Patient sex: M
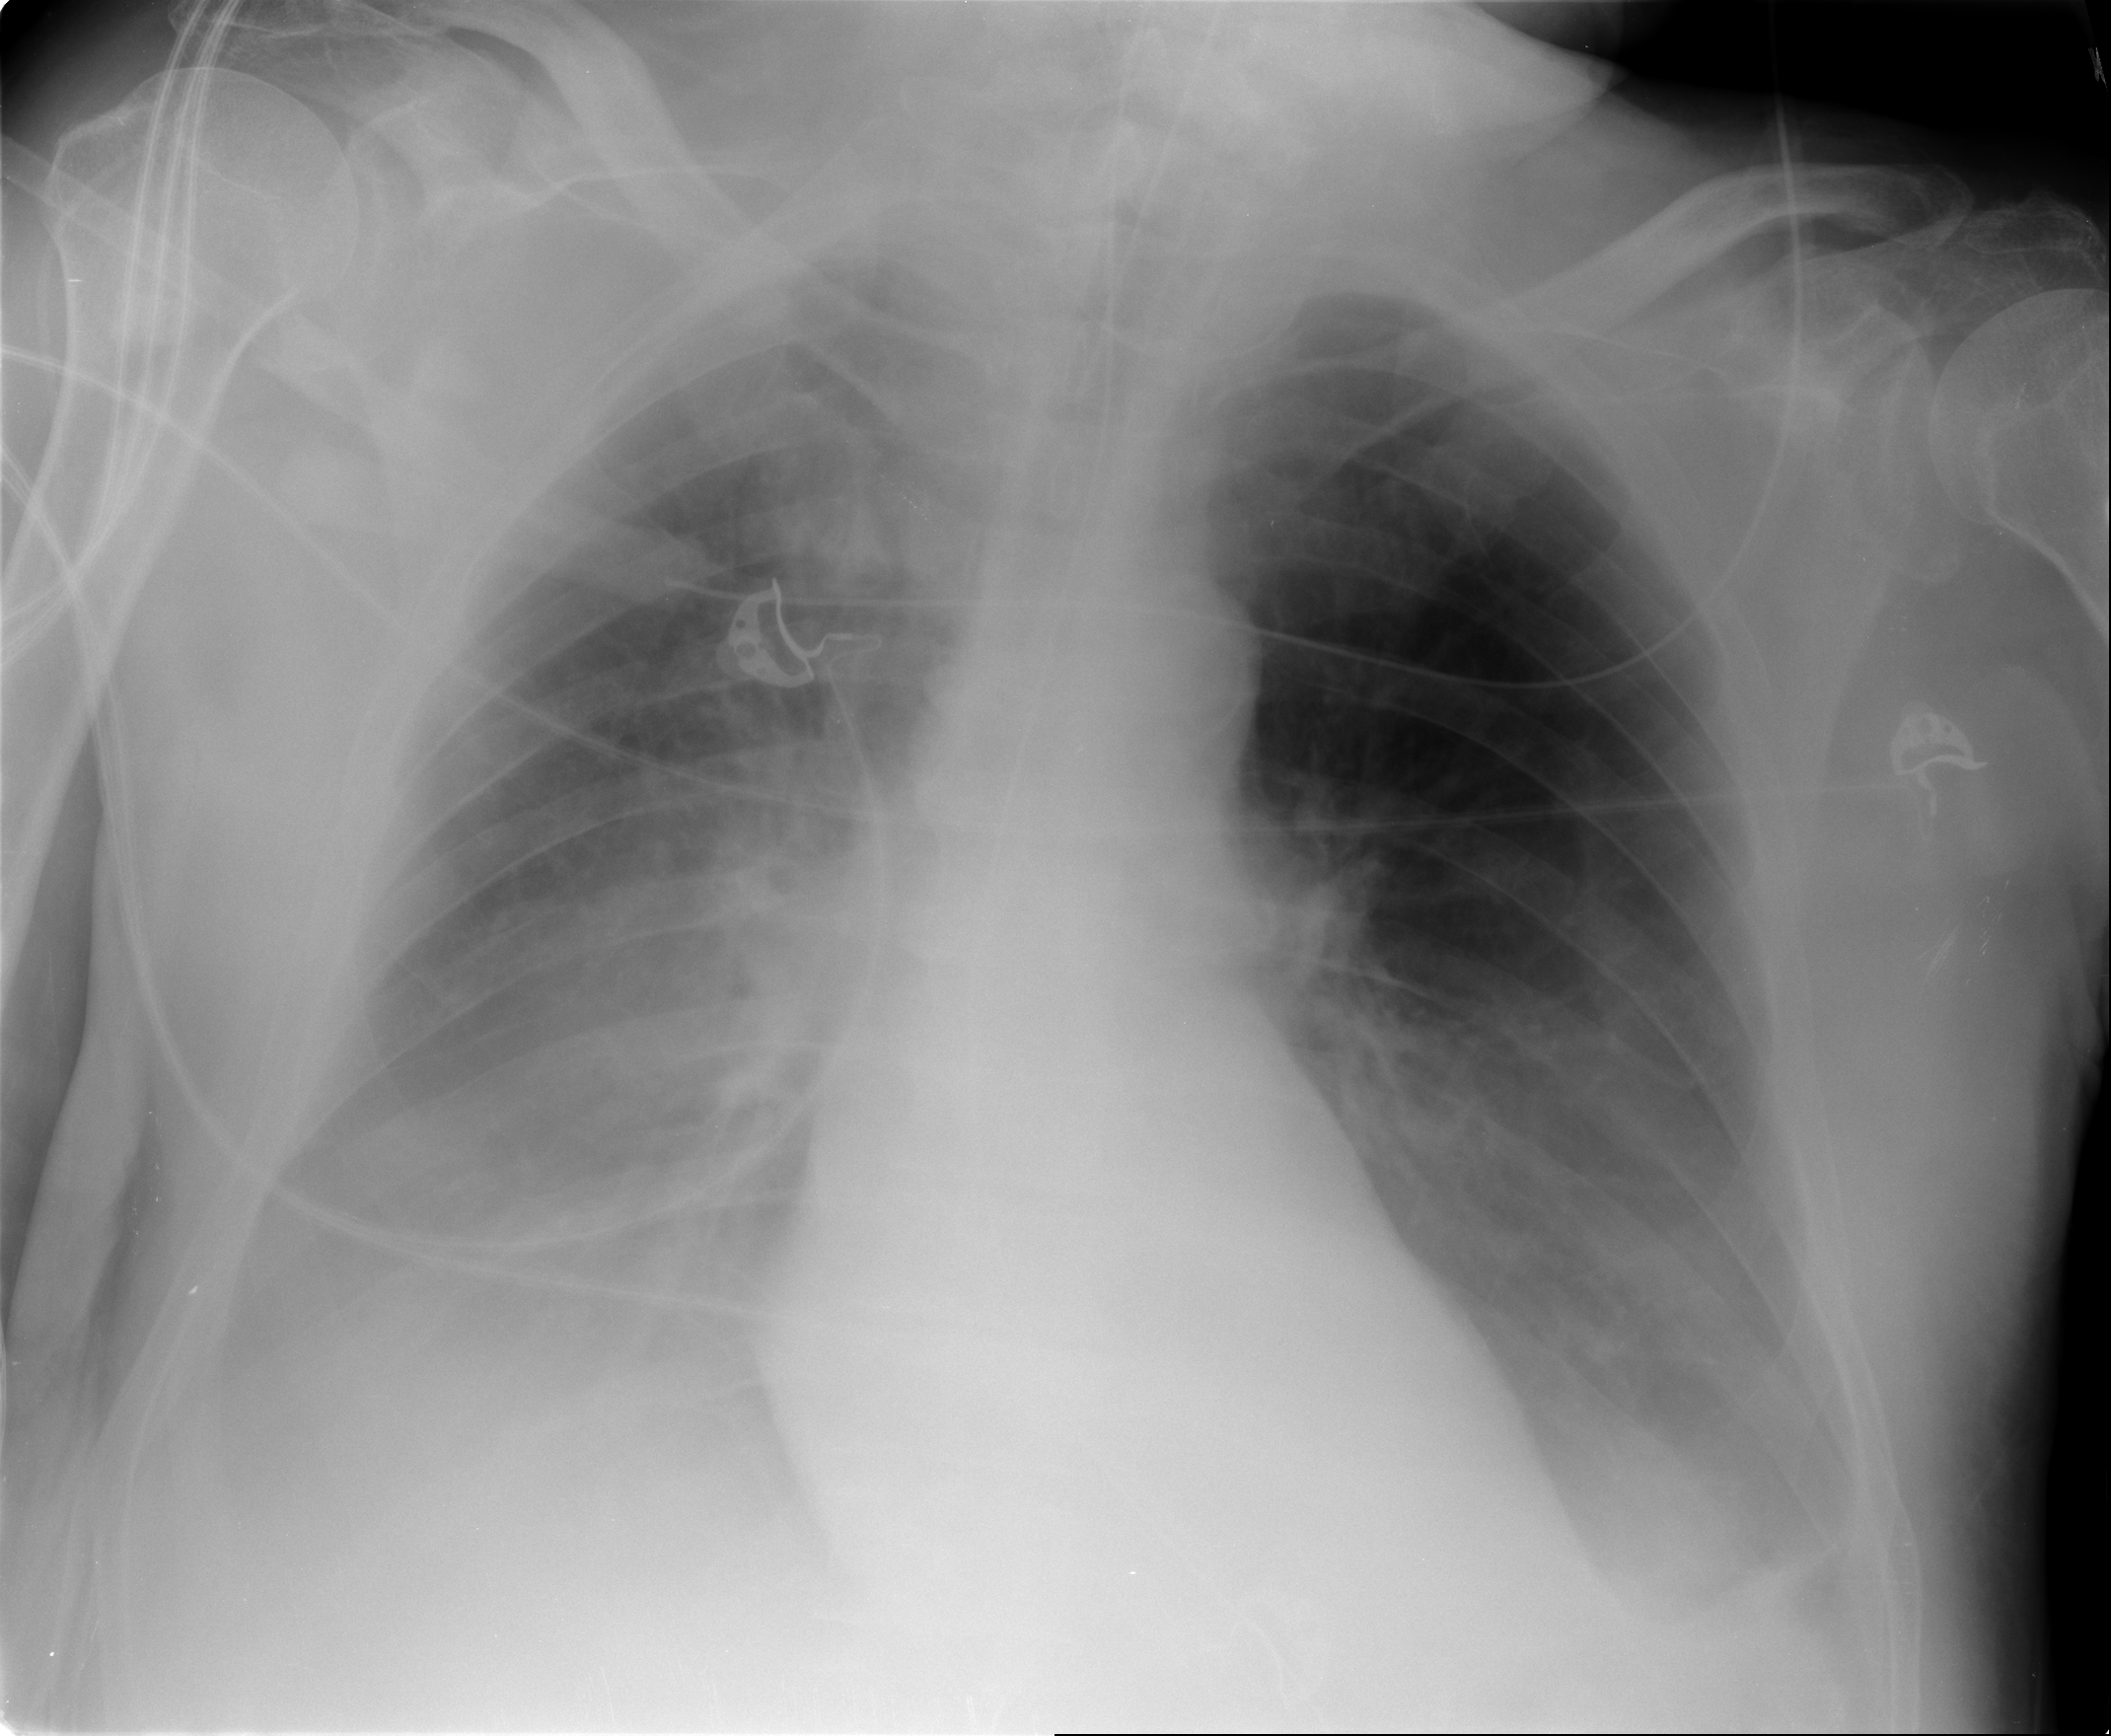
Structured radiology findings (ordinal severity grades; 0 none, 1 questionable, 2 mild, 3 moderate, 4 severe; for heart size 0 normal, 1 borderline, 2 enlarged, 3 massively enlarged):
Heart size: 1
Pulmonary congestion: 1
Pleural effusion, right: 3
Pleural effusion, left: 2
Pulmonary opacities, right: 2
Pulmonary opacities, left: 0
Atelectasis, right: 3
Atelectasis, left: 2